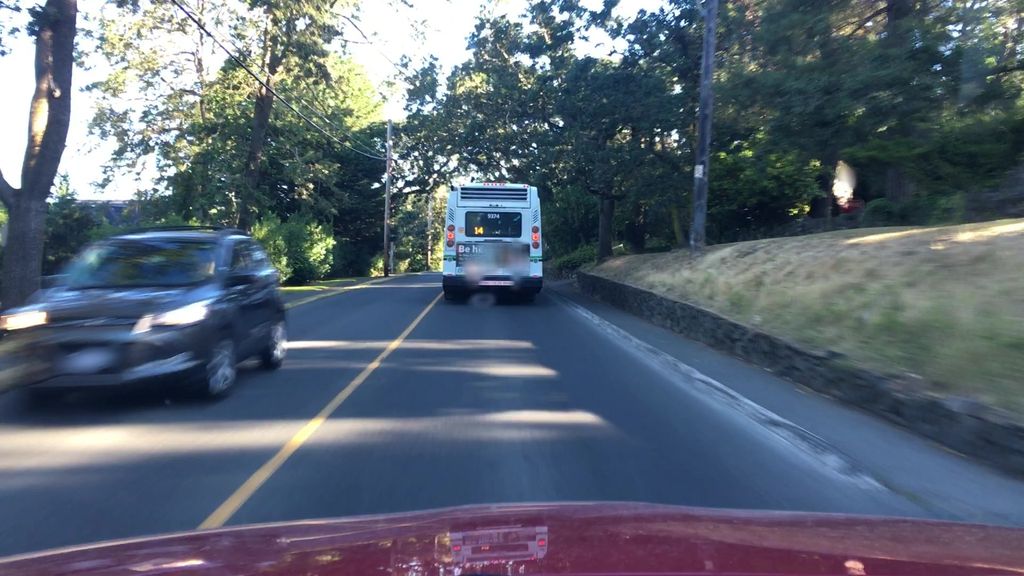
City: victoria